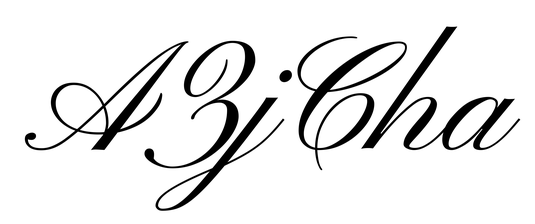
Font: PinyonScript-Regular